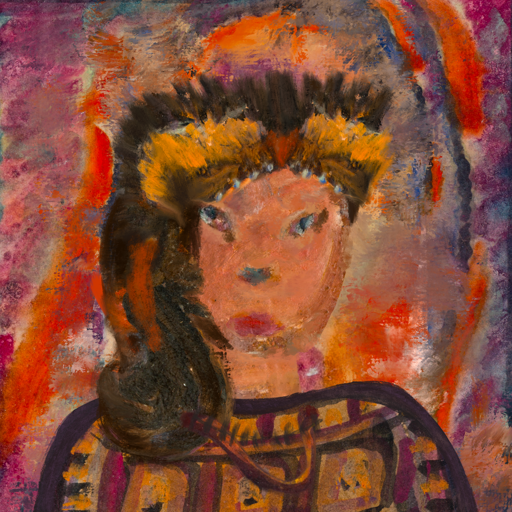
Background: Experience, Head And Neck Front: Boggyland, Face Front: Boggyland, Bust: Doll, Hair Front: Gypsy_Queen, Head Accessory: Gypsy_Queen, Second Necklace: Comrade, Necklace: In_The_Sun, Baby: Blank